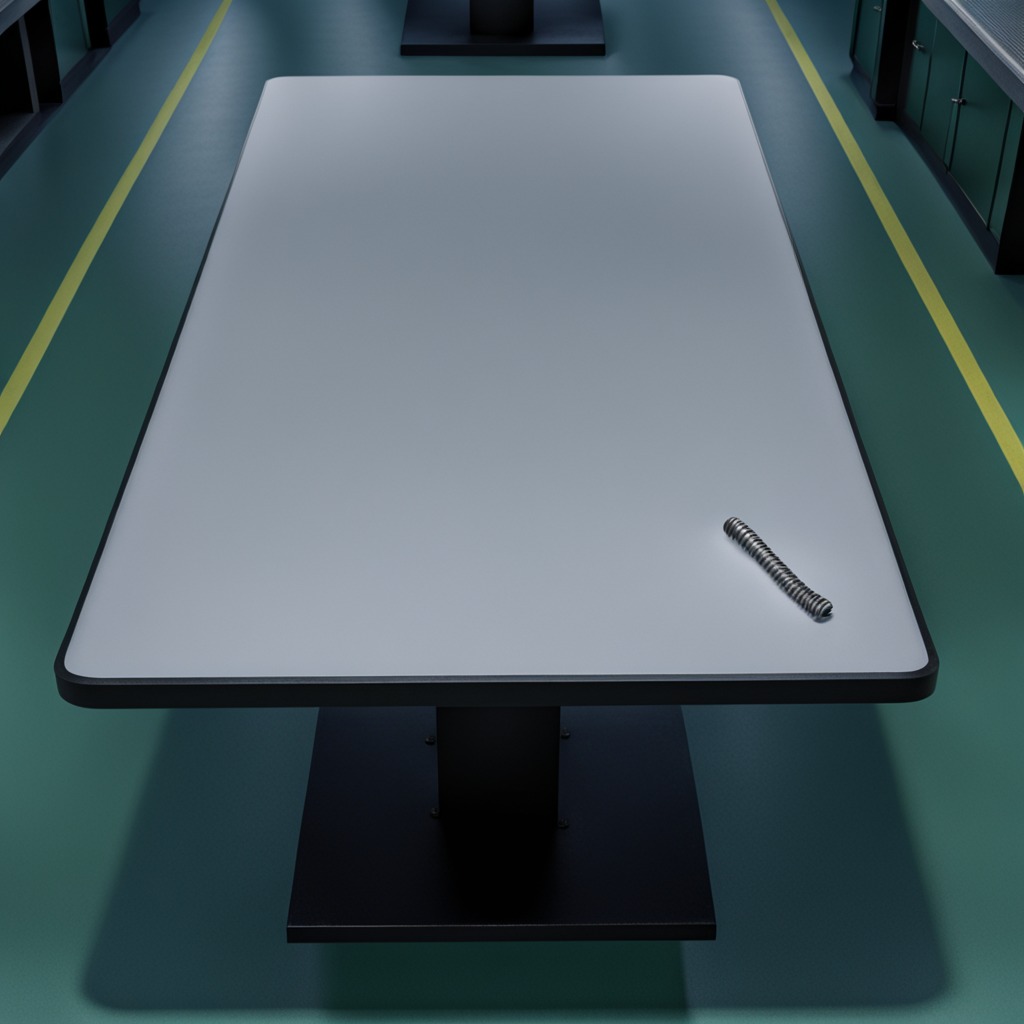
A coiled metal spring is lying on the table.